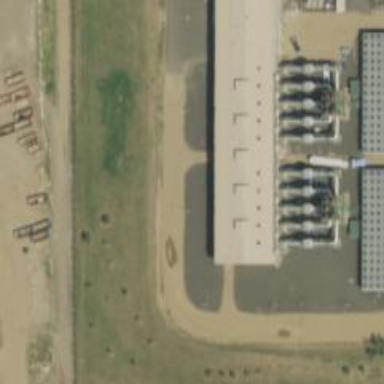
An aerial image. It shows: Gas-powered generator.